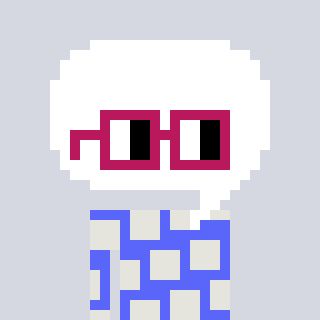
a pixel art character with square dark red glasses, a speech bubble-shaped head and a purple-colored body on a cool background